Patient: sex M, age 57
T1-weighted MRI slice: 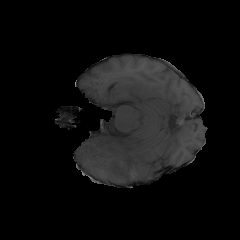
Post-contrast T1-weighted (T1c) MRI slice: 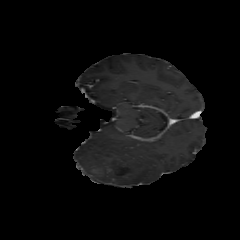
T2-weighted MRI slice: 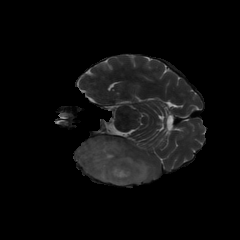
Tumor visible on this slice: yes
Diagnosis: Glioblastoma, IDH-wildtype
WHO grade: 4